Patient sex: M
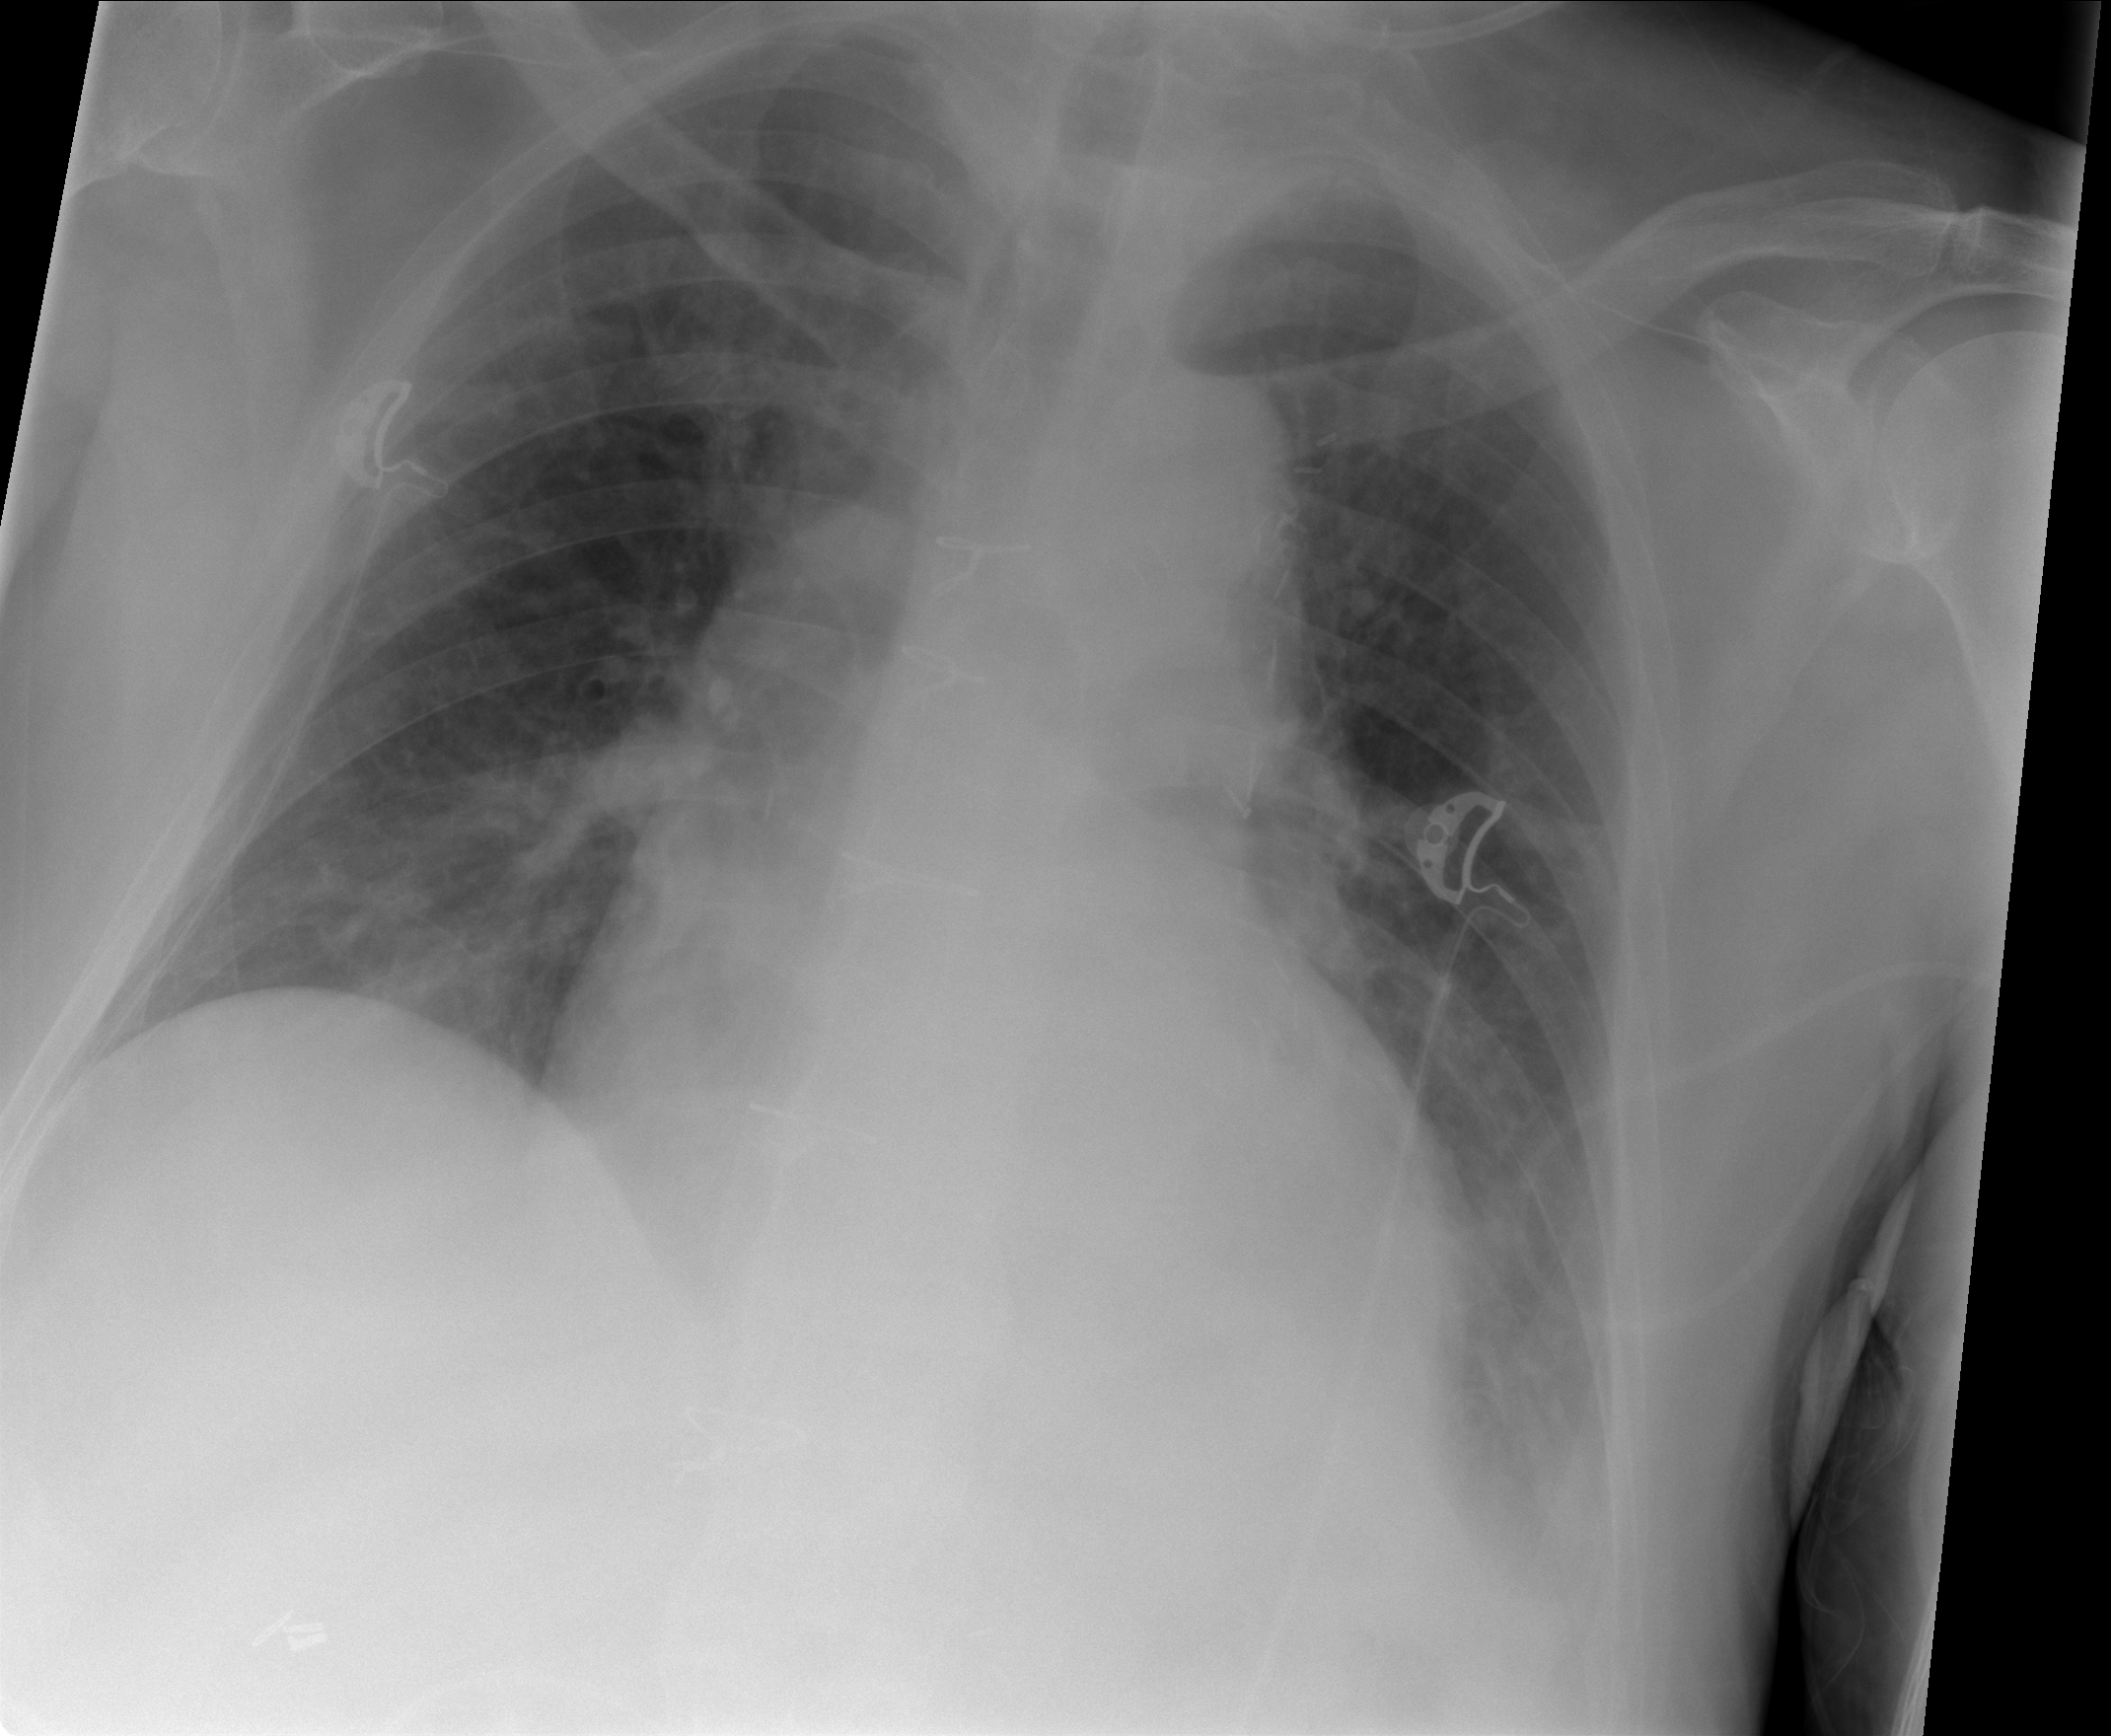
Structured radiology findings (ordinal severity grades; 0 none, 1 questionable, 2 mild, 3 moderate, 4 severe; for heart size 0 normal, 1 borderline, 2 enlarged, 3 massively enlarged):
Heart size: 2
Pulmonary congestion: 2
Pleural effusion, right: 0
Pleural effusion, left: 2
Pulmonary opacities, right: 1
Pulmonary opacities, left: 1
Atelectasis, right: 2
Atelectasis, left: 2